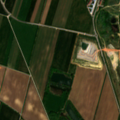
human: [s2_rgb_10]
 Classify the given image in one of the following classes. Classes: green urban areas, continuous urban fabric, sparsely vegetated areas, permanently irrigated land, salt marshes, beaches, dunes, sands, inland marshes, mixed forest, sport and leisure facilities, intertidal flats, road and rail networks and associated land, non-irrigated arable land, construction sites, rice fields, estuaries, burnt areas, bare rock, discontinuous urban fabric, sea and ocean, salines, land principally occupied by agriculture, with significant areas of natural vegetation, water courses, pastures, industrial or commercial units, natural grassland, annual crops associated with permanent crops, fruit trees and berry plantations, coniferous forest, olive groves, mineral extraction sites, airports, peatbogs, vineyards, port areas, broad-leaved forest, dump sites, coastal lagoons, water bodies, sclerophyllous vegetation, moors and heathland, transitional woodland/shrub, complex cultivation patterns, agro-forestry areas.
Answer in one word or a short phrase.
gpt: discontinuous urban fabric, mineral extraction sites, non-irrigated arable land